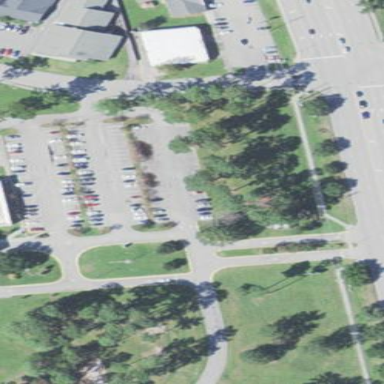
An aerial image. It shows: Parking area.